Question: I cannot get the attribute value of the xml element becaue everytime i click the link there is no value in 'id=' but when view my xml there is a attribute value, why is this happening am i missing something?
Here is my PHP code:
'''
<?php
function parse_recursive(SimpleXMLElement $element, $level = 0)
{
$indent = str_repeat('', $level);
$value = trim((string) $element);
$children = $element->children();
$attributes = $element->attributes();
echo '<ul>';
if(count($children) == 0 && !empty($value))
{
if($element->getName() == 'GroupName'){
echo '<li><a href="http://localhost:8080/test/test.php?id=';
if(count($attributes) > 0)
{
foreach($attributes as $attribute)
{
if($attribute->getName() == 'Id'){
echo $attribute;
}
}
}
echo '">'.$element.'</a></li>';
}
}
if(count($children))
{
foreach($children as $child)
{
parse_recursive($child, $level+1);
}
}
echo '</ul>';
}
$xml = new SimpleXMLElement('main.xml', null, true);
parse_recursive($xml);
?>
'''
Here is my xml structure:

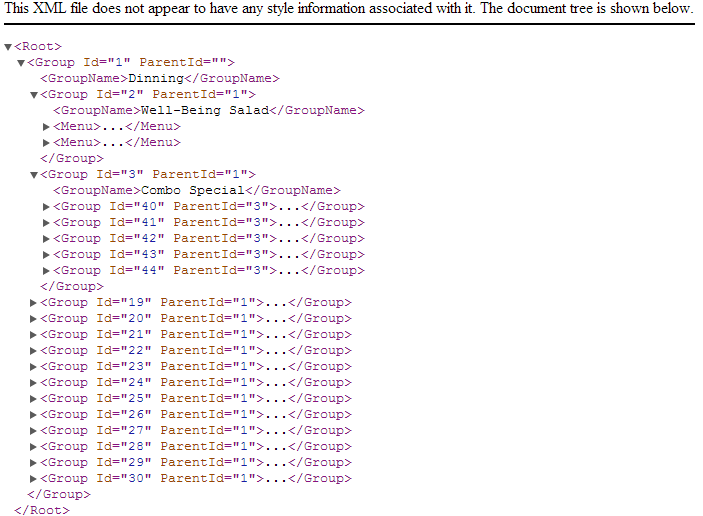
Answer: It appears that your code will only output anything for 'GroupName' elements:
'''
if($element->getName() == 'GroupName'){
'''
and it will only output the 'Id' attributes of 'GroupName' elements.
The single 'GroupName' in your source XML doesn't have an 'Id' attribute.